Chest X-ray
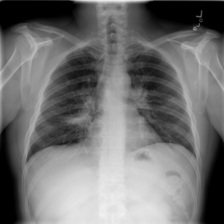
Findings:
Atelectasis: negative
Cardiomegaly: negative
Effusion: negative
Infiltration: negative
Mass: positive
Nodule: negative
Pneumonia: negative
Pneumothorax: negative
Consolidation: negative
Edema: negative
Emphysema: negative
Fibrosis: negative
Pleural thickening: negative
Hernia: negative